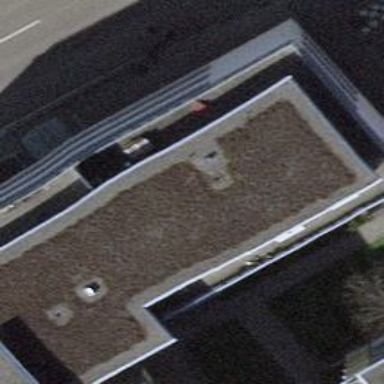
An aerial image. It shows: Government office.